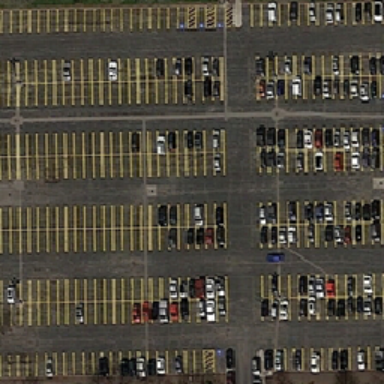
A dark gray parking with six rows parking space in it .